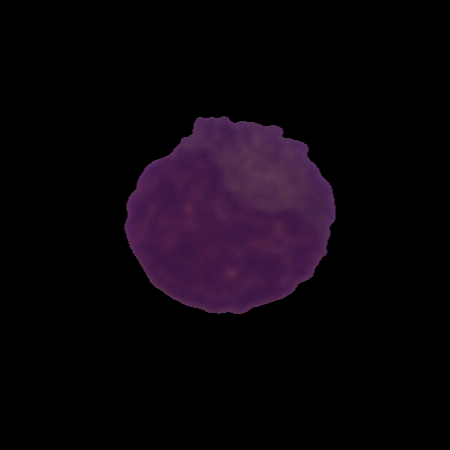
Label: healthy